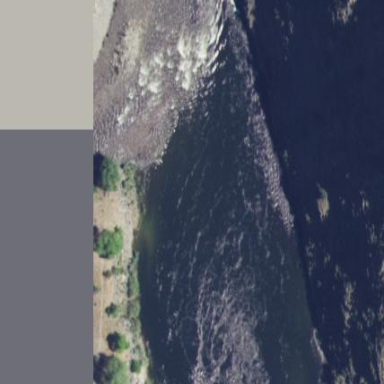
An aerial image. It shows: Rapids in natural water setting.